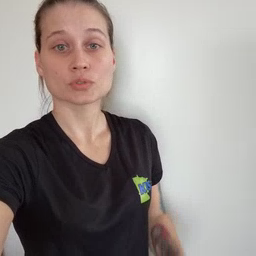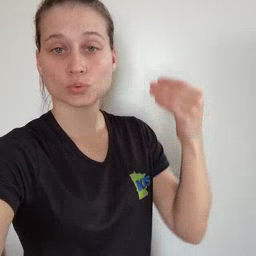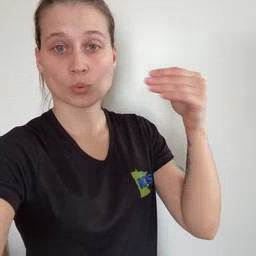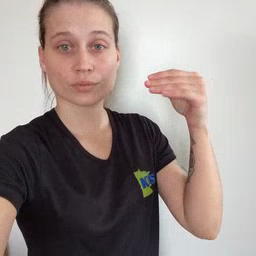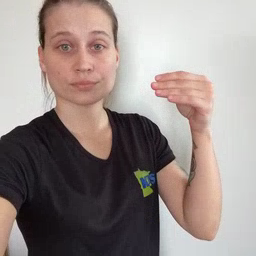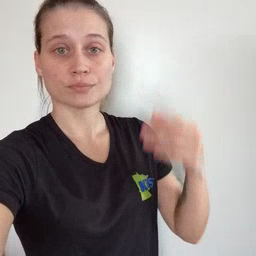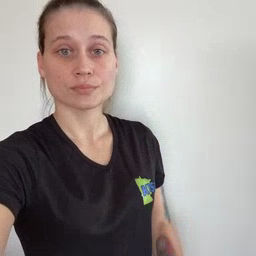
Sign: store